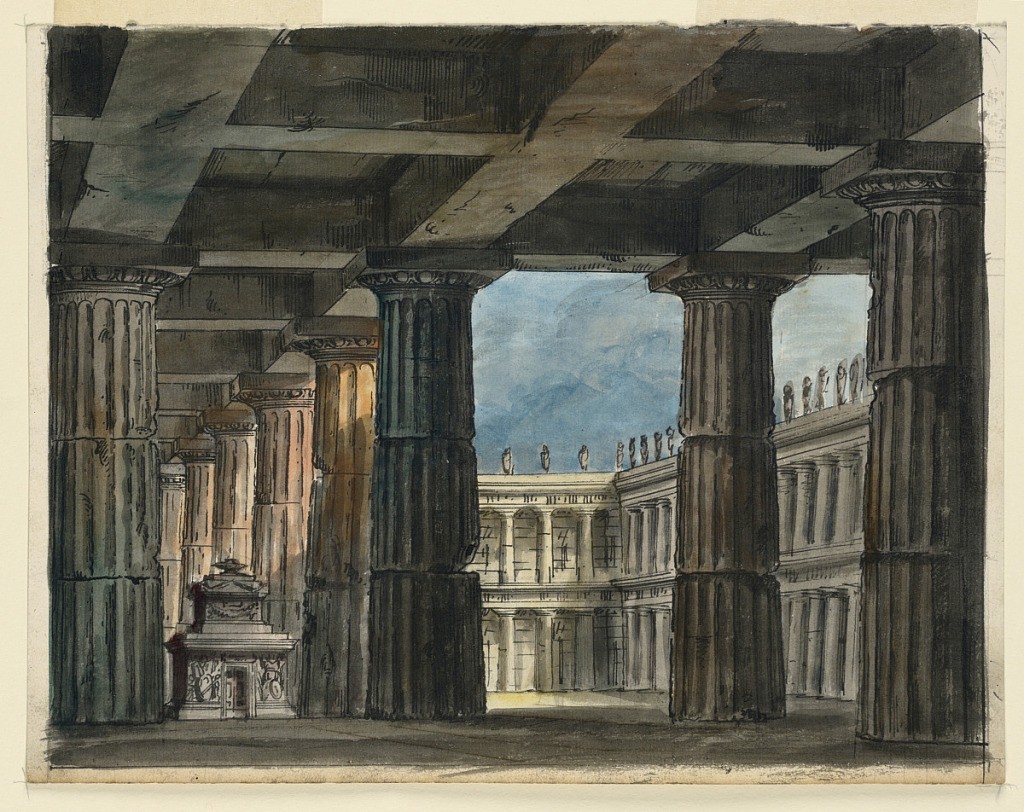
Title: Stage Design, Classical Loggia and Courtyard
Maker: Romolo Achille Liverani, Italian, 1809 - 1872
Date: early 19th century
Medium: Pen and black ink, brush and watercolor, graphite on laid paper
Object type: Drawing
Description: Horizontal rectangle. Courtyard of antique temple surrounded by porticoes and entrance door richly decorated.